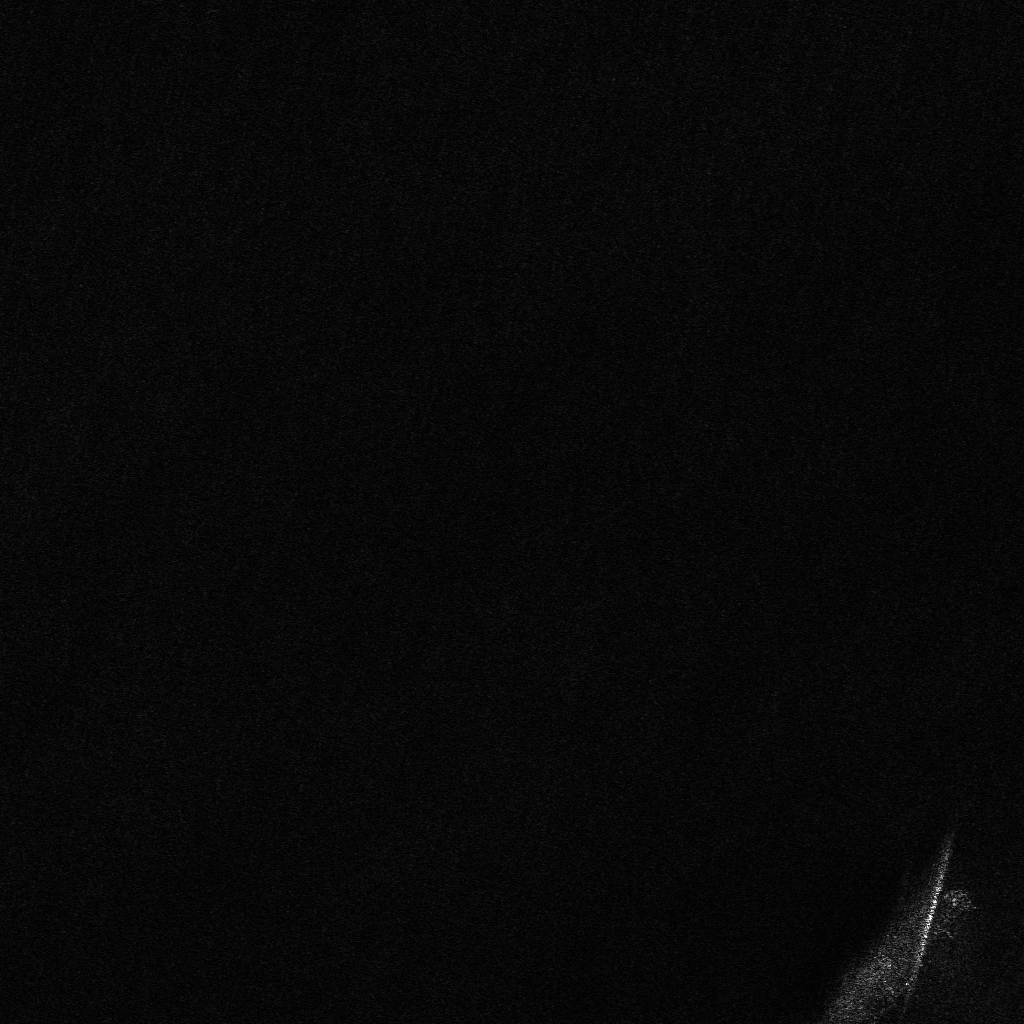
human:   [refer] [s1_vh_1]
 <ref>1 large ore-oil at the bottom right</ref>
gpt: <box>[[83, 83, 89, 107, 40]]</box>